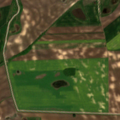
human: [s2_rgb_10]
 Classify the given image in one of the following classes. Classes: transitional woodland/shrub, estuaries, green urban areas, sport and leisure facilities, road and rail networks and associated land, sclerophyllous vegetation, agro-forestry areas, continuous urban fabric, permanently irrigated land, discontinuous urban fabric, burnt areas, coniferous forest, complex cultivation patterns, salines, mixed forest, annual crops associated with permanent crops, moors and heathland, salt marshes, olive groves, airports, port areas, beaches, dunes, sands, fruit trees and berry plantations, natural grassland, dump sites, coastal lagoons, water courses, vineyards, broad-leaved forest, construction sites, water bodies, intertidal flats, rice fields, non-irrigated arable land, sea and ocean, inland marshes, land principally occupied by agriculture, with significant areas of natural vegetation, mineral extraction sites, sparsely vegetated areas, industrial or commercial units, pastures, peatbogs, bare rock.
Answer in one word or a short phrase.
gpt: non-irrigated arable land, land principally occupied by agriculture, with significant areas of natural vegetation